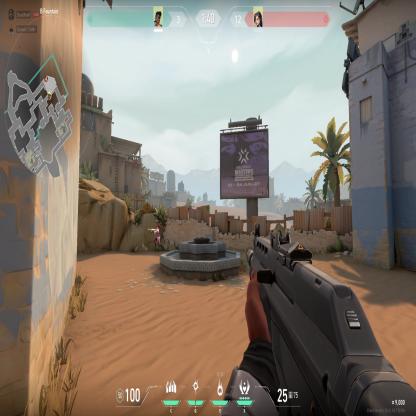
Label: enemy